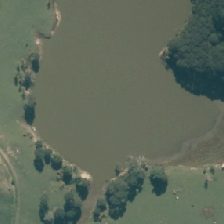
Land cover: lake_pond